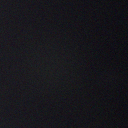
Screen state: off